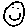
Label: smiley face